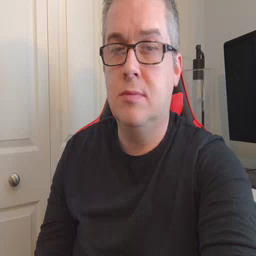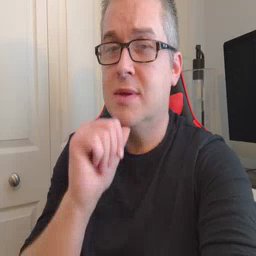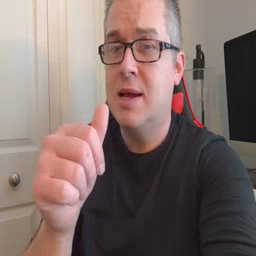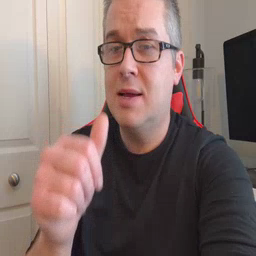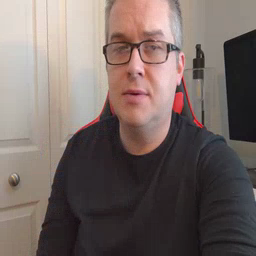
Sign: not